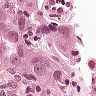
Metastatic tissue present: yes